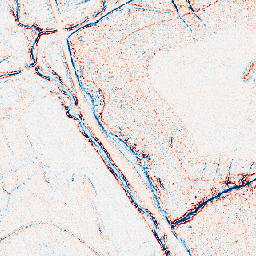
Category: edge_preserving
Decomposition family: bilateral
Decomposition parameters: d: 5
sigma_color: 100
sigma_space: 100
Upsampling method: nearest
Upsampling parameters: scale: 4
Upsampling scale: 4